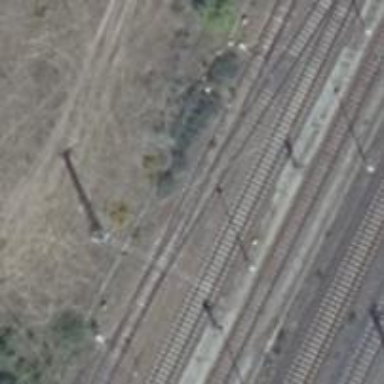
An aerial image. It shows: Rail yard with electrified contact lines for the trains.